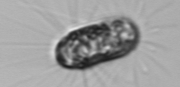
Label: Corethron_hystrix